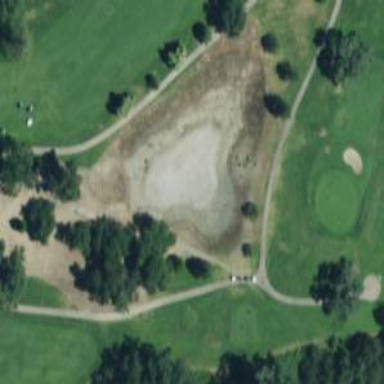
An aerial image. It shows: Scenic view of water hazard on golf course. The natural water feature adds beauty to the landscape.